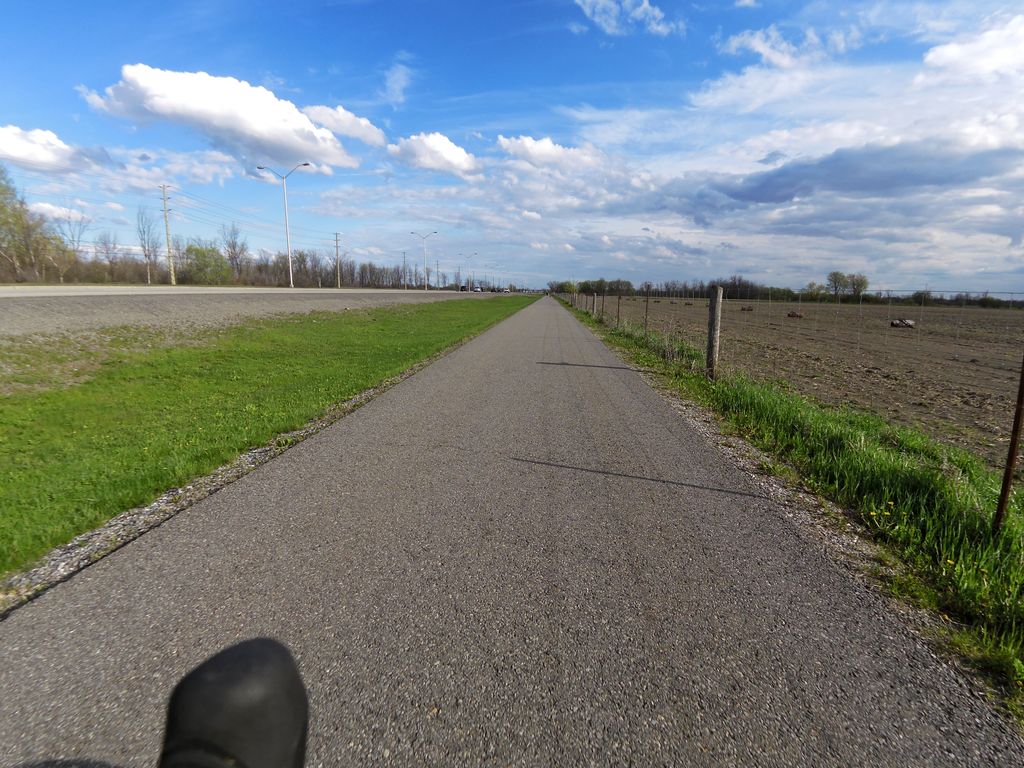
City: ottawa-gatineau